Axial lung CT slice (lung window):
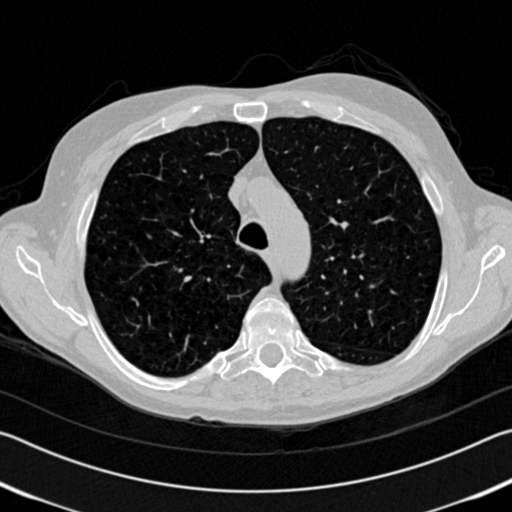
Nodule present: no